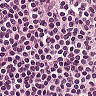
Metastatic tissue present: no